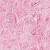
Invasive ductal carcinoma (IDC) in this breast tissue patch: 0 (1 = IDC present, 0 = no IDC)